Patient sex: M
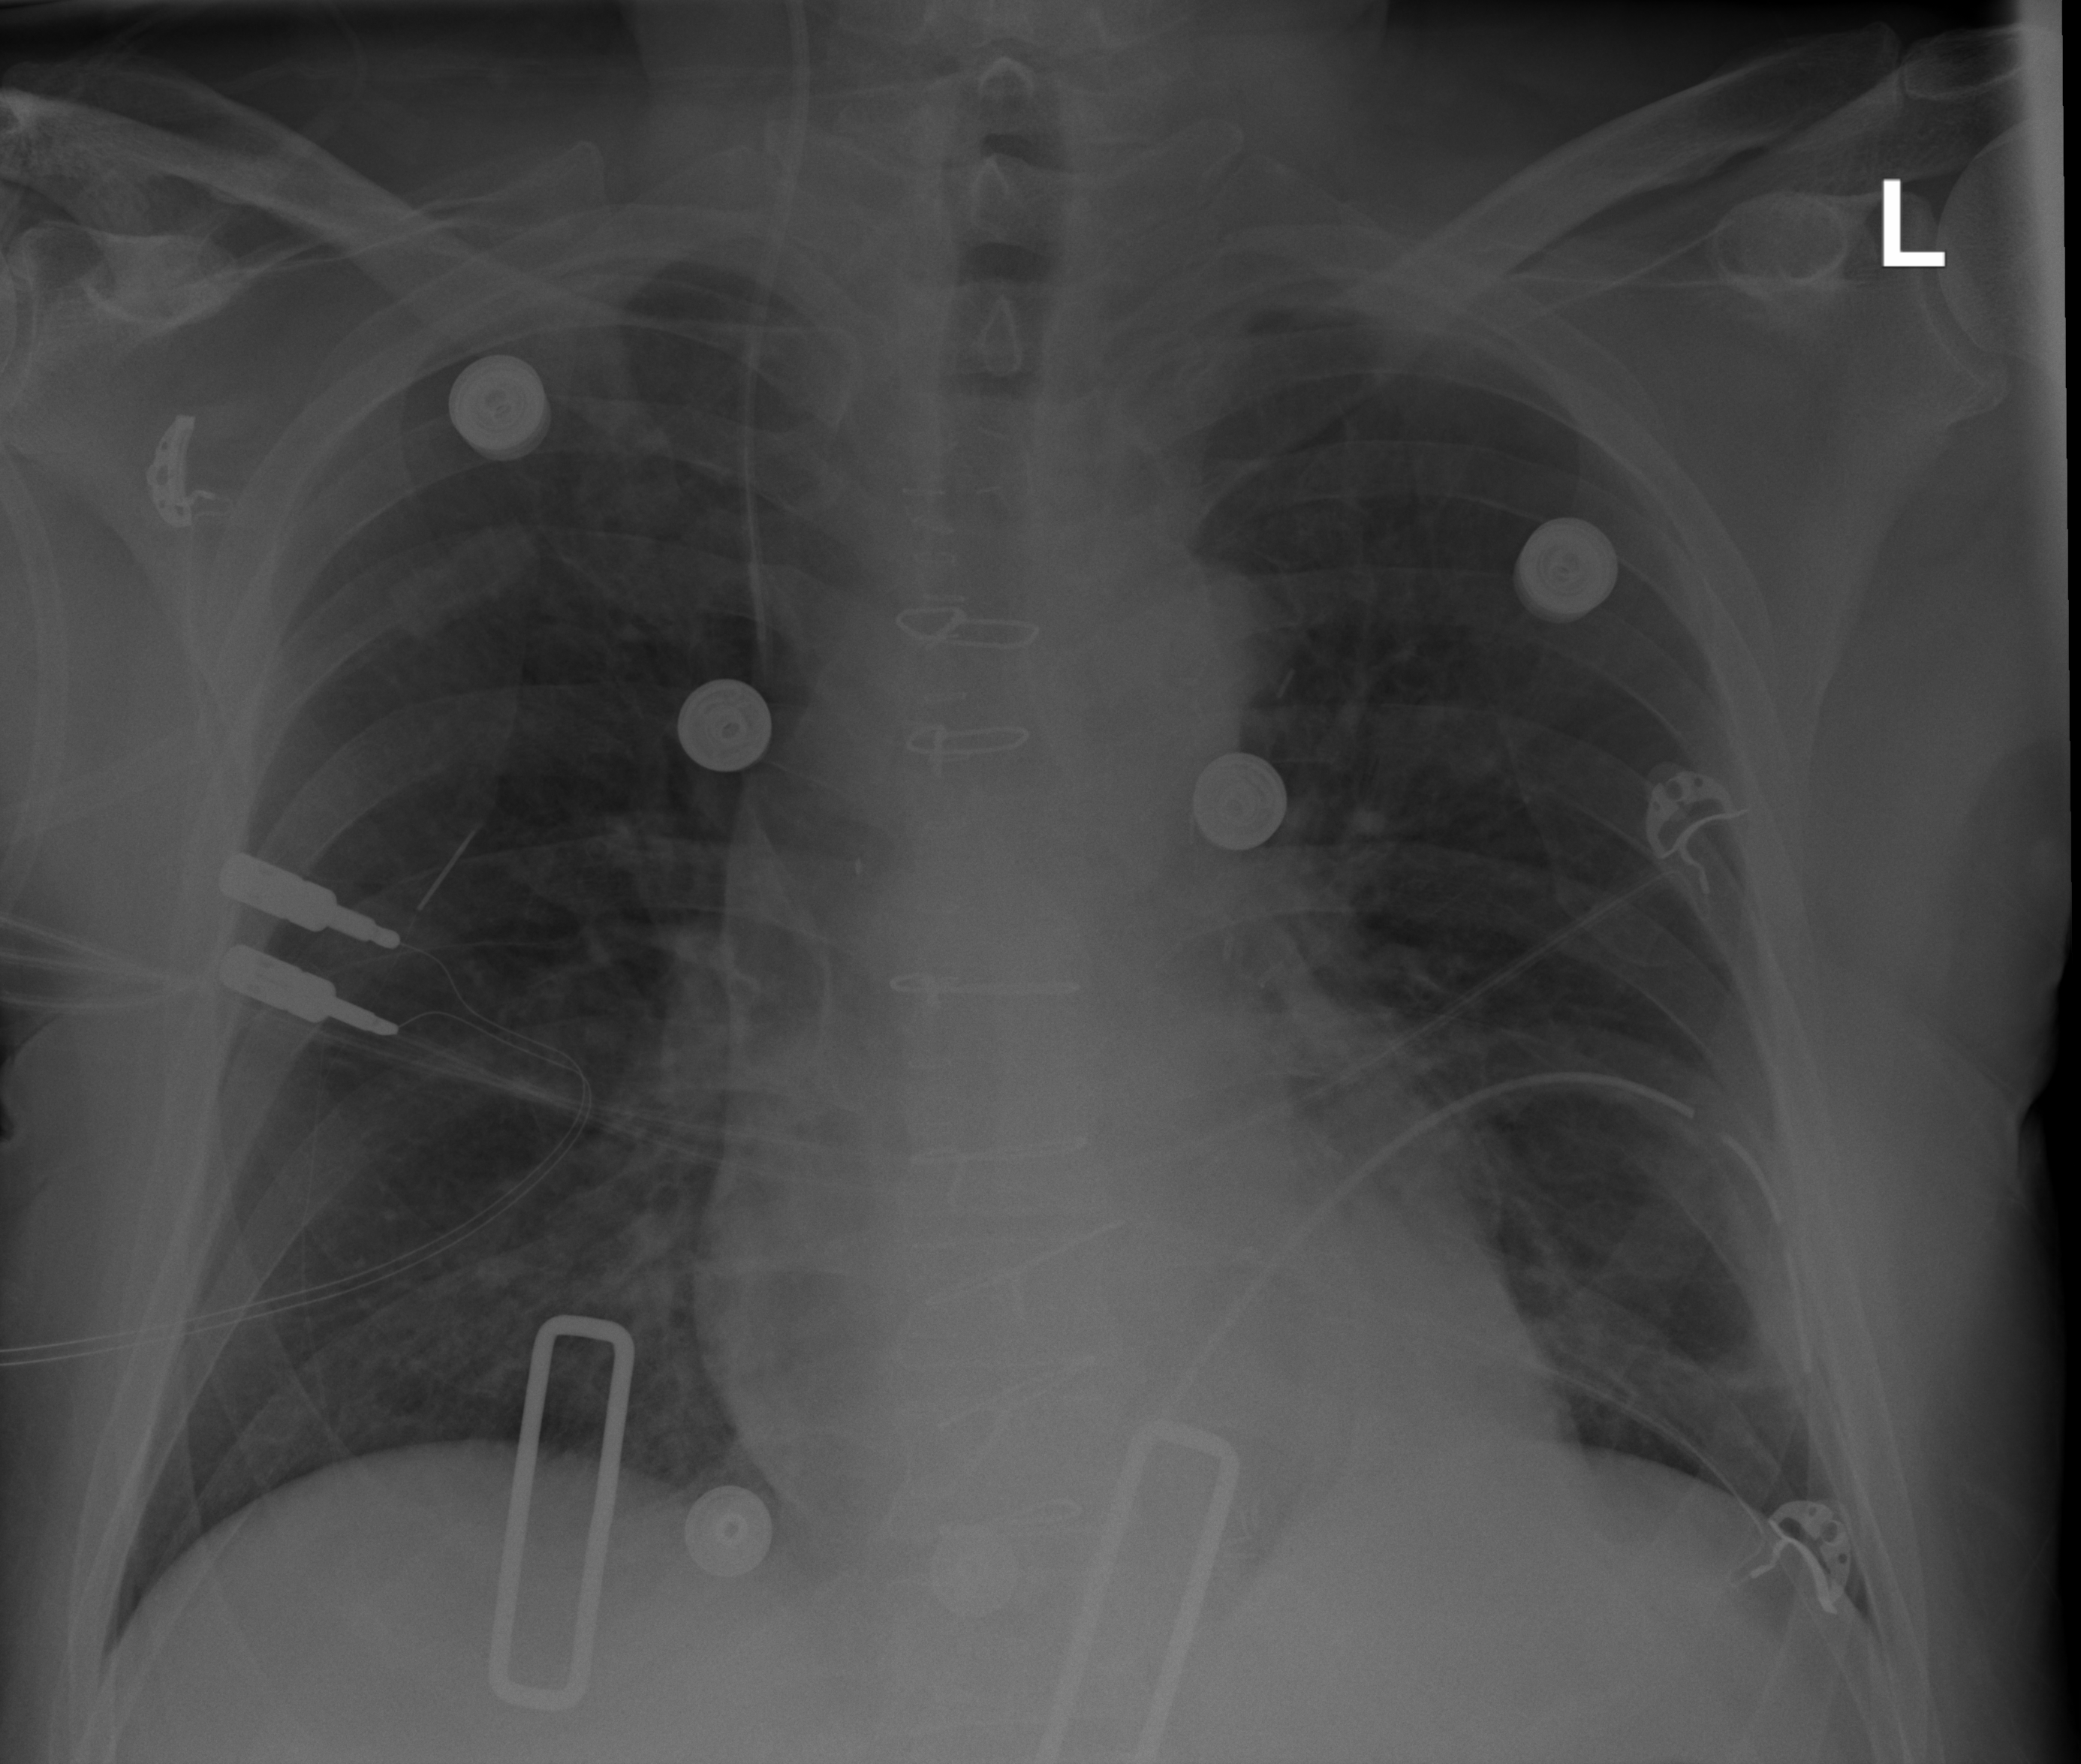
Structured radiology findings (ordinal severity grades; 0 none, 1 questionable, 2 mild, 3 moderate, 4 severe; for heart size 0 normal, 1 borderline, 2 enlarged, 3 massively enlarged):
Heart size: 0
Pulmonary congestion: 0
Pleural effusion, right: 0
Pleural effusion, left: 0
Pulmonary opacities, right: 0
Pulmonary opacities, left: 0
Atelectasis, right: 0
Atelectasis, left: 1